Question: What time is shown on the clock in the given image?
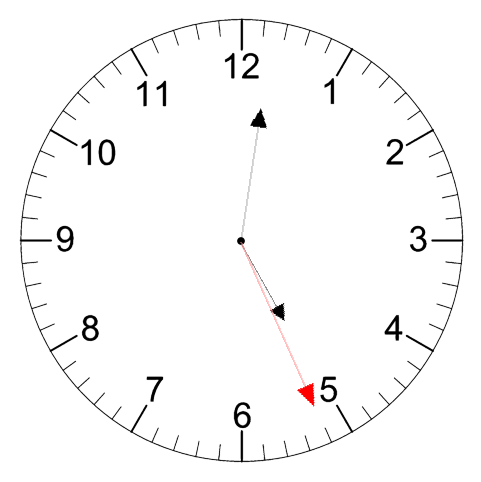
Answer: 05:01:26